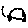
Label: car